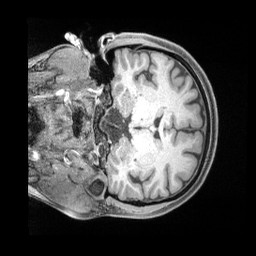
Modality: T1w
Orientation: coronal
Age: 33
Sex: female
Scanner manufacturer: siemens
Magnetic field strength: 3 T
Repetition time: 2 s
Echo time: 0.00211 s